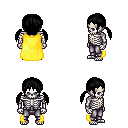
a pixel art fantasy rpg character, male body template, skeleton, yellow cape, metal pants, black twin-tailed hairstyle, four views (front, back, left, right), 2x2 character sprite sheet, small pixel art, hard edges, no anti-aliasing